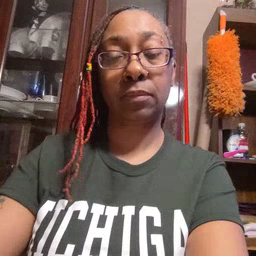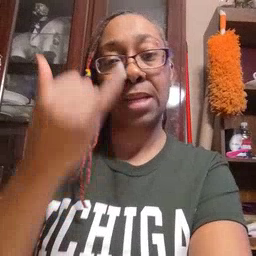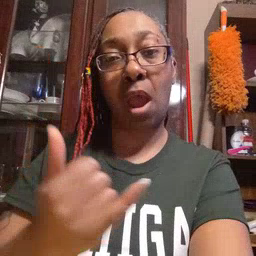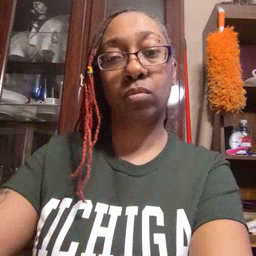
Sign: now